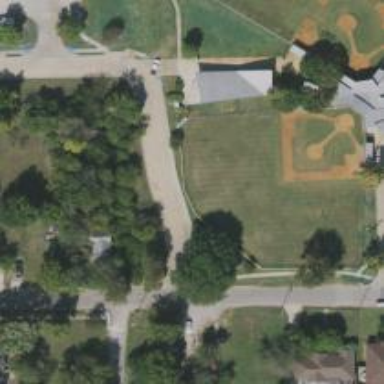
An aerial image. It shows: Baseball pitch for leisure and sports activities.